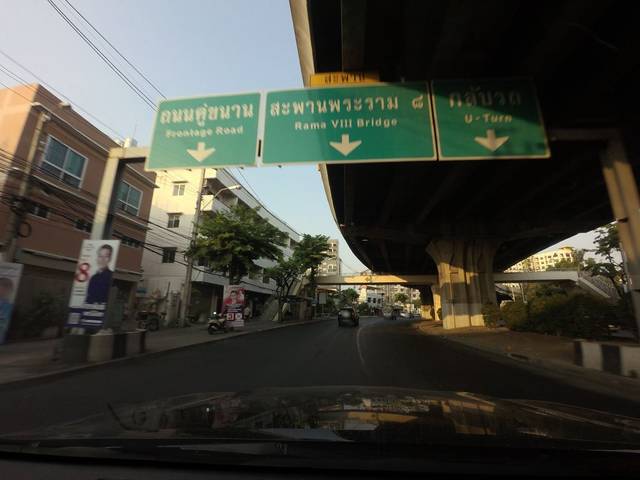
Region: Thailand
Coordinates: 13.773, 100.49